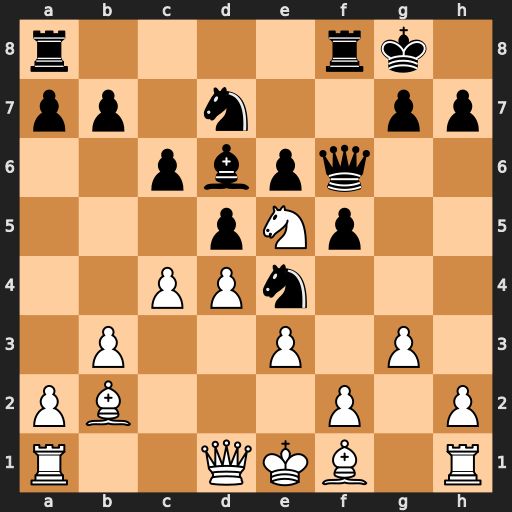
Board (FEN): r4rk1/pp1n2pp/2pbpq2/3pNp2/2PPn3/1P2P1P1/PB3P1P/R2QKB1R
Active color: w
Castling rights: KQ
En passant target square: -
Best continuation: Nxd7 Bb4+ Ke2